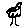
Label: tree